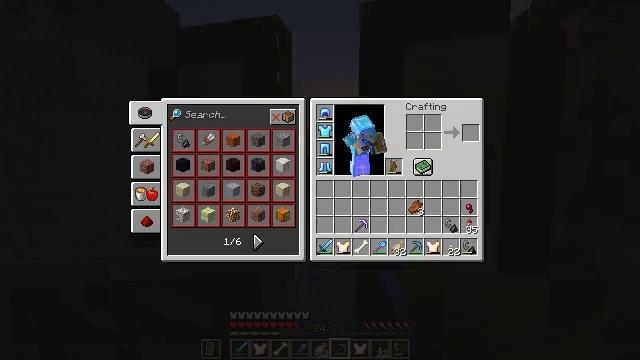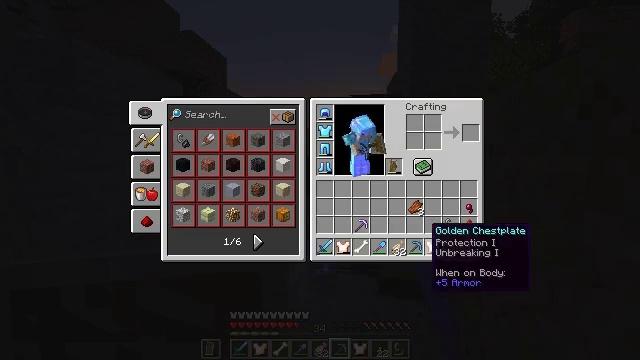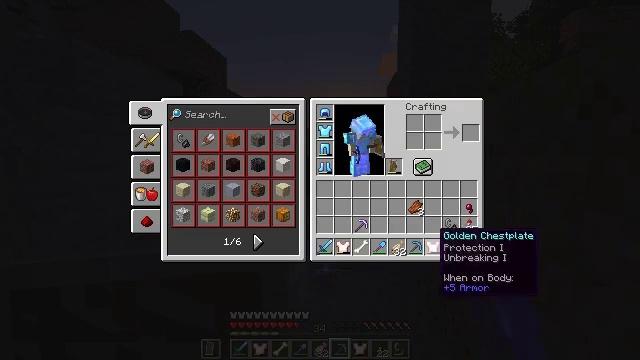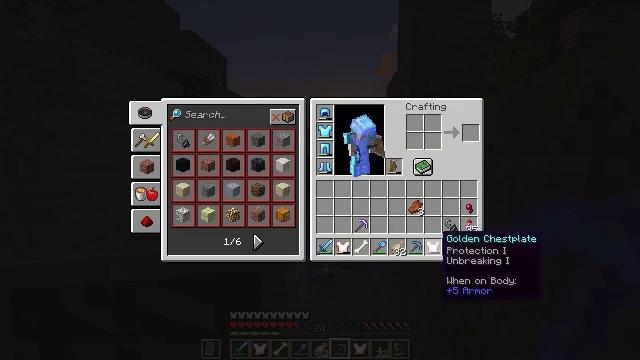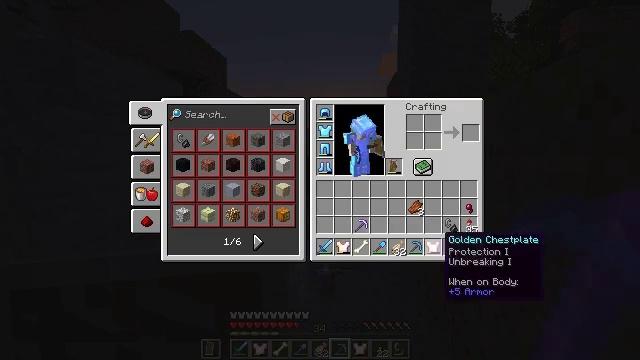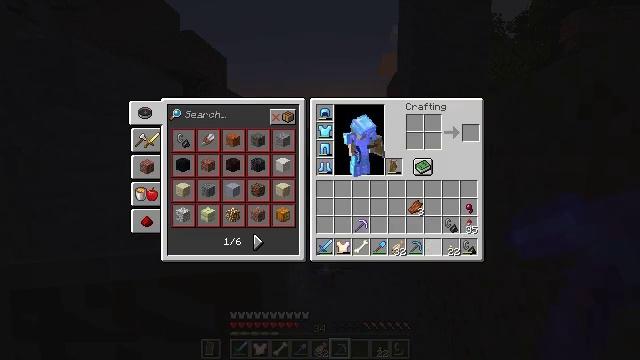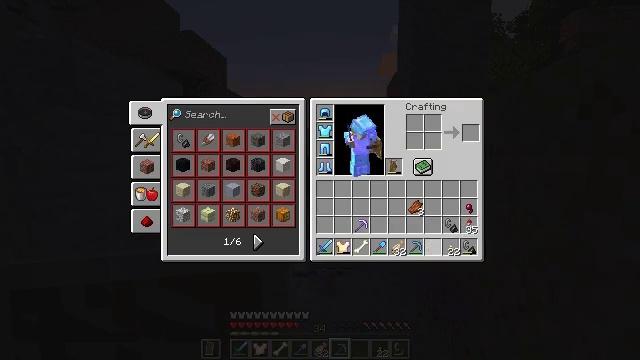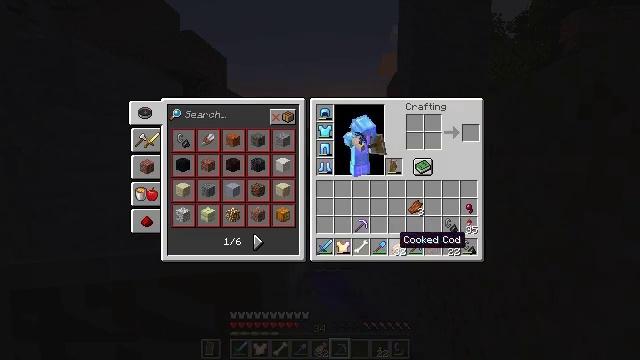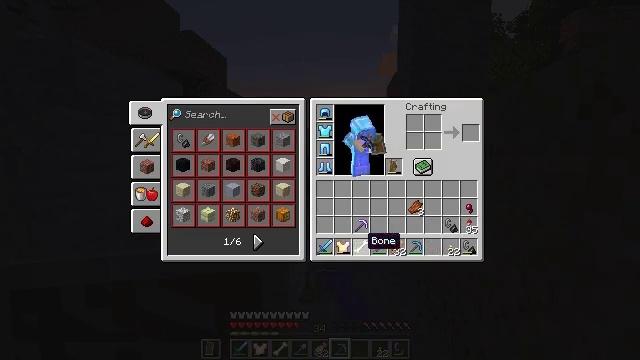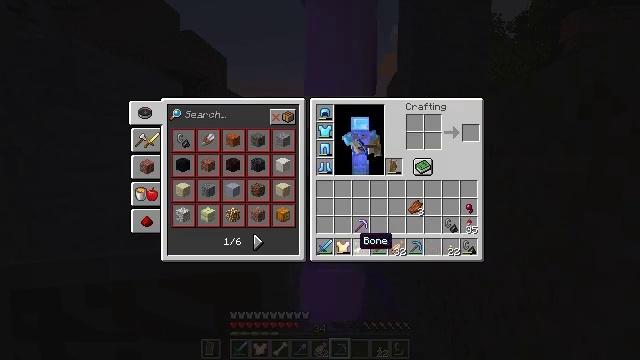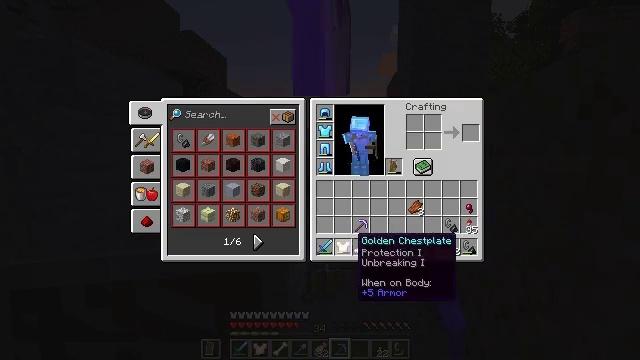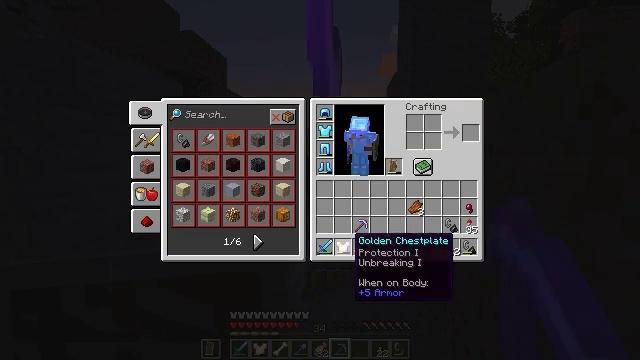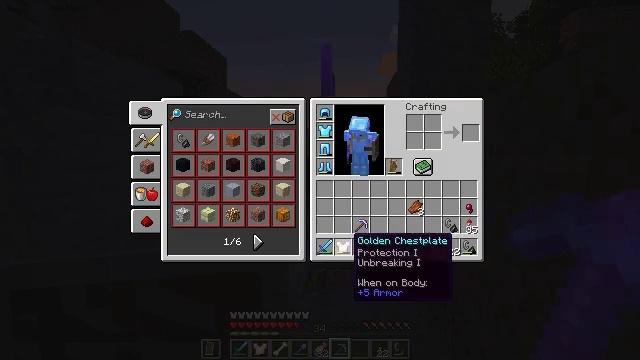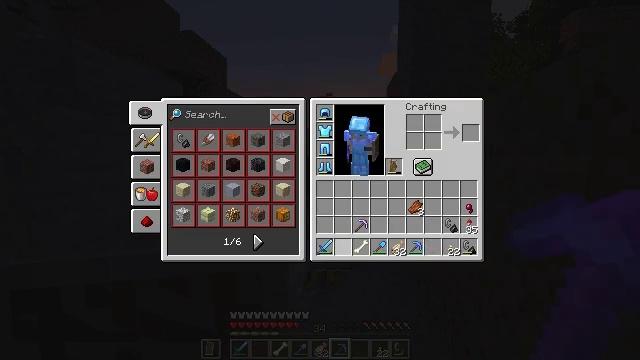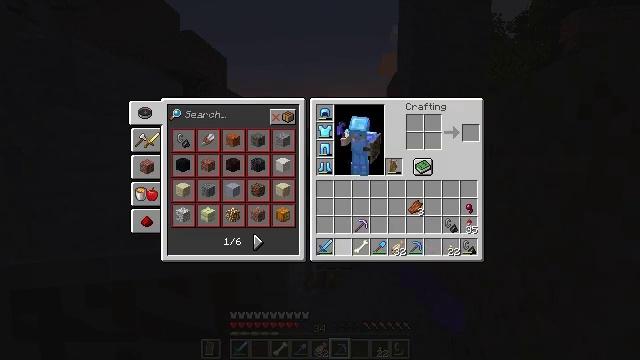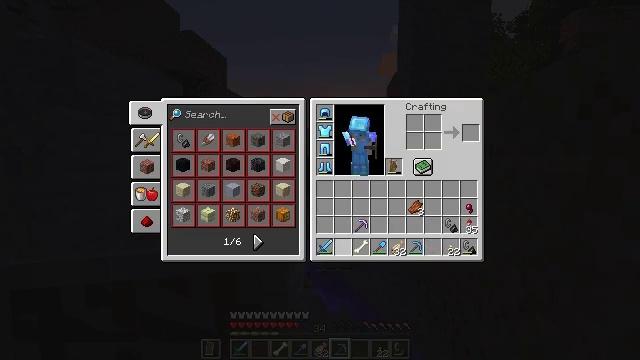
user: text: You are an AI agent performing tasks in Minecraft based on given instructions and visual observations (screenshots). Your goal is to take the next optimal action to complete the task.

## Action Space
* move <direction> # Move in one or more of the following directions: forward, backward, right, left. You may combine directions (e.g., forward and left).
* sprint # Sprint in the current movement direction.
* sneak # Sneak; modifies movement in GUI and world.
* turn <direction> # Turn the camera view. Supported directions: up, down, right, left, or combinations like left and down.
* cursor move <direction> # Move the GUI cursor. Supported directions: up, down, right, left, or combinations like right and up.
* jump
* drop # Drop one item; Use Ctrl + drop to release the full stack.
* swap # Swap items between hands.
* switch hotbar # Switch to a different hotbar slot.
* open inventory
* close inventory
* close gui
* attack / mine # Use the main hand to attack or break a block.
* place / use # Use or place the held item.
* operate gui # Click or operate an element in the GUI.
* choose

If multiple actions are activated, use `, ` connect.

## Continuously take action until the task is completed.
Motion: motion action
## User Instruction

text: Drop a golden chestplate.
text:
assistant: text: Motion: sprint, cursor move right, open gui
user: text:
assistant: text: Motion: sprint, cursor move right
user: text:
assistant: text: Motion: sprint
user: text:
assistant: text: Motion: sprint
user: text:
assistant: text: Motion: sprint, drop
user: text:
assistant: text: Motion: sprint, cursor move left, drop
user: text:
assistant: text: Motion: sprint, cursor move left
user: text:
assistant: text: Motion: sprint, cursor move left
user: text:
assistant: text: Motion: sprint, cursor move left
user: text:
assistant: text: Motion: sprint
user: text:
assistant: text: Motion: sprint
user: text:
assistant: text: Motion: sprint
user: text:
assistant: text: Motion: sprint, drop
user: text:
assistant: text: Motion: sprint, drop
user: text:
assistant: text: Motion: sprint
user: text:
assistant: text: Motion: sprint
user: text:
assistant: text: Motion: no_op
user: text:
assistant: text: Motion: no_op